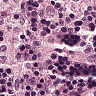
Metastatic tissue present: no